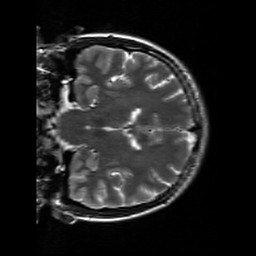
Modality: T2w
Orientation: coronal
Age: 23
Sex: female
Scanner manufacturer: siemens
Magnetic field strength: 3 T
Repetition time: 7 s
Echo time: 0.09 s